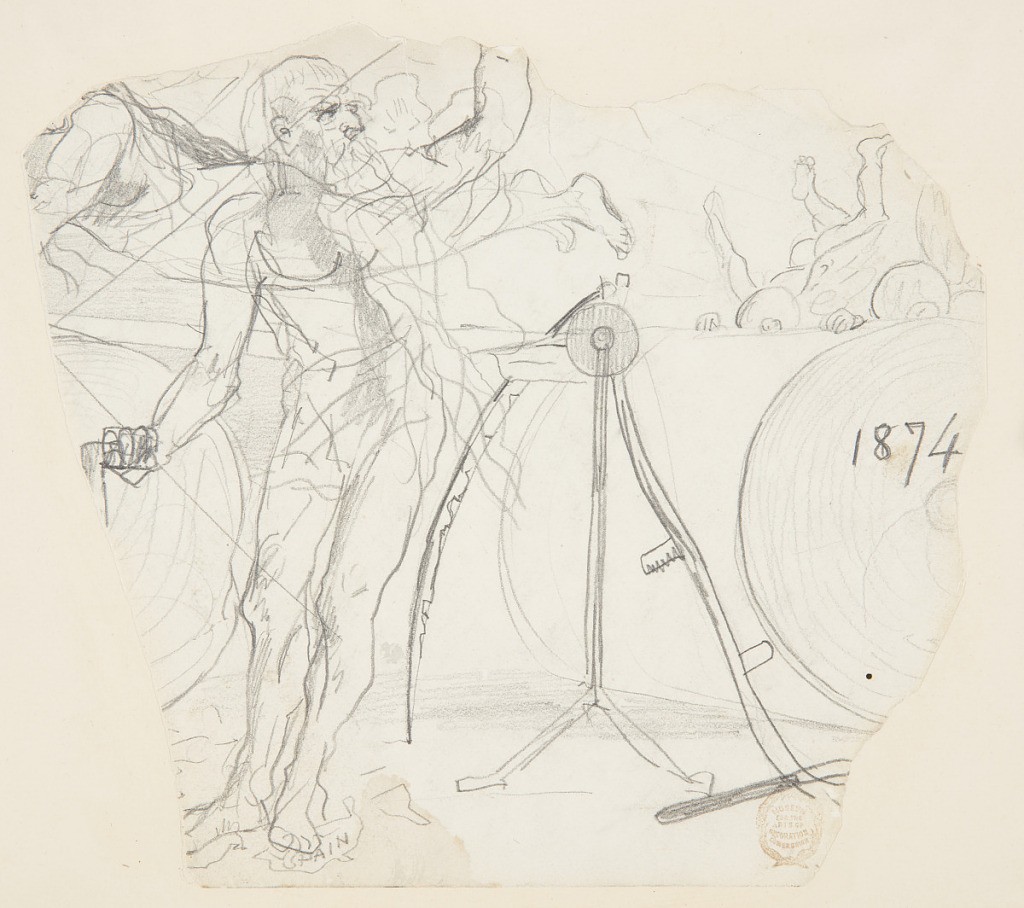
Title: Father Time
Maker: Winslow Homer, American, 1836–1910
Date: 1874
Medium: Recto: Graphite on off-white wove paper, laid down Verso: Grapite, brush and wash on off-white wove paper
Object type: Drawing
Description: Recto: Horizontal view of the figure of a bearded old man with his right arm turning a grindstone, his rusty and chipped sycthe lying across a trestle, and his left foot tramping on an irregular shape which is inscribed: SPAIN.
Verso: Sailing boats.